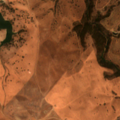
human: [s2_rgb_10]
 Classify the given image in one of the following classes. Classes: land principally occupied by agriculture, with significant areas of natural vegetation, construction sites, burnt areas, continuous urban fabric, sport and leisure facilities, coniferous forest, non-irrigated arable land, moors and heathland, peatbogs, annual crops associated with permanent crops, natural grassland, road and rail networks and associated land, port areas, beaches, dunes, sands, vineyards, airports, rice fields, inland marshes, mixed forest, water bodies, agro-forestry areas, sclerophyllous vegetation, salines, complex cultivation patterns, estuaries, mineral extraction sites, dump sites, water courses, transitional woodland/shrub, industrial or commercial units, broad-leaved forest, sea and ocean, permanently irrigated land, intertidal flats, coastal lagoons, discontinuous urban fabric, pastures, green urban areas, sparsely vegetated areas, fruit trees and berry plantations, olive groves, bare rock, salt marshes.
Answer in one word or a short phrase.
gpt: non-irrigated arable land, agro-forestry areas, transitional woodland/shrub